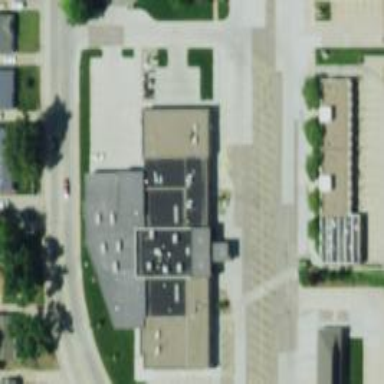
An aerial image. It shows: Healthcare clinic.